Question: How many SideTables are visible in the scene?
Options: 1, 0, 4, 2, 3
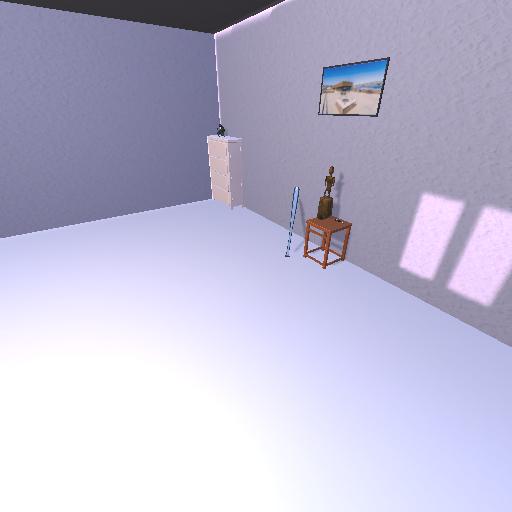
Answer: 1